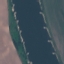
Land use / land cover: River